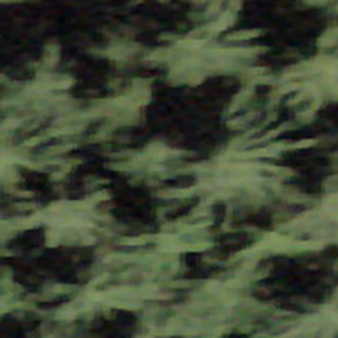
Label: other